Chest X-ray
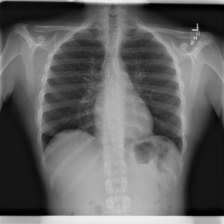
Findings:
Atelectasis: negative
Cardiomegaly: negative
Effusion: negative
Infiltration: negative
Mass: negative
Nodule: negative
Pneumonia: negative
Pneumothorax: negative
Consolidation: negative
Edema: negative
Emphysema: negative
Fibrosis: negative
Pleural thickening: negative
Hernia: negative